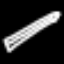
Label: pencil